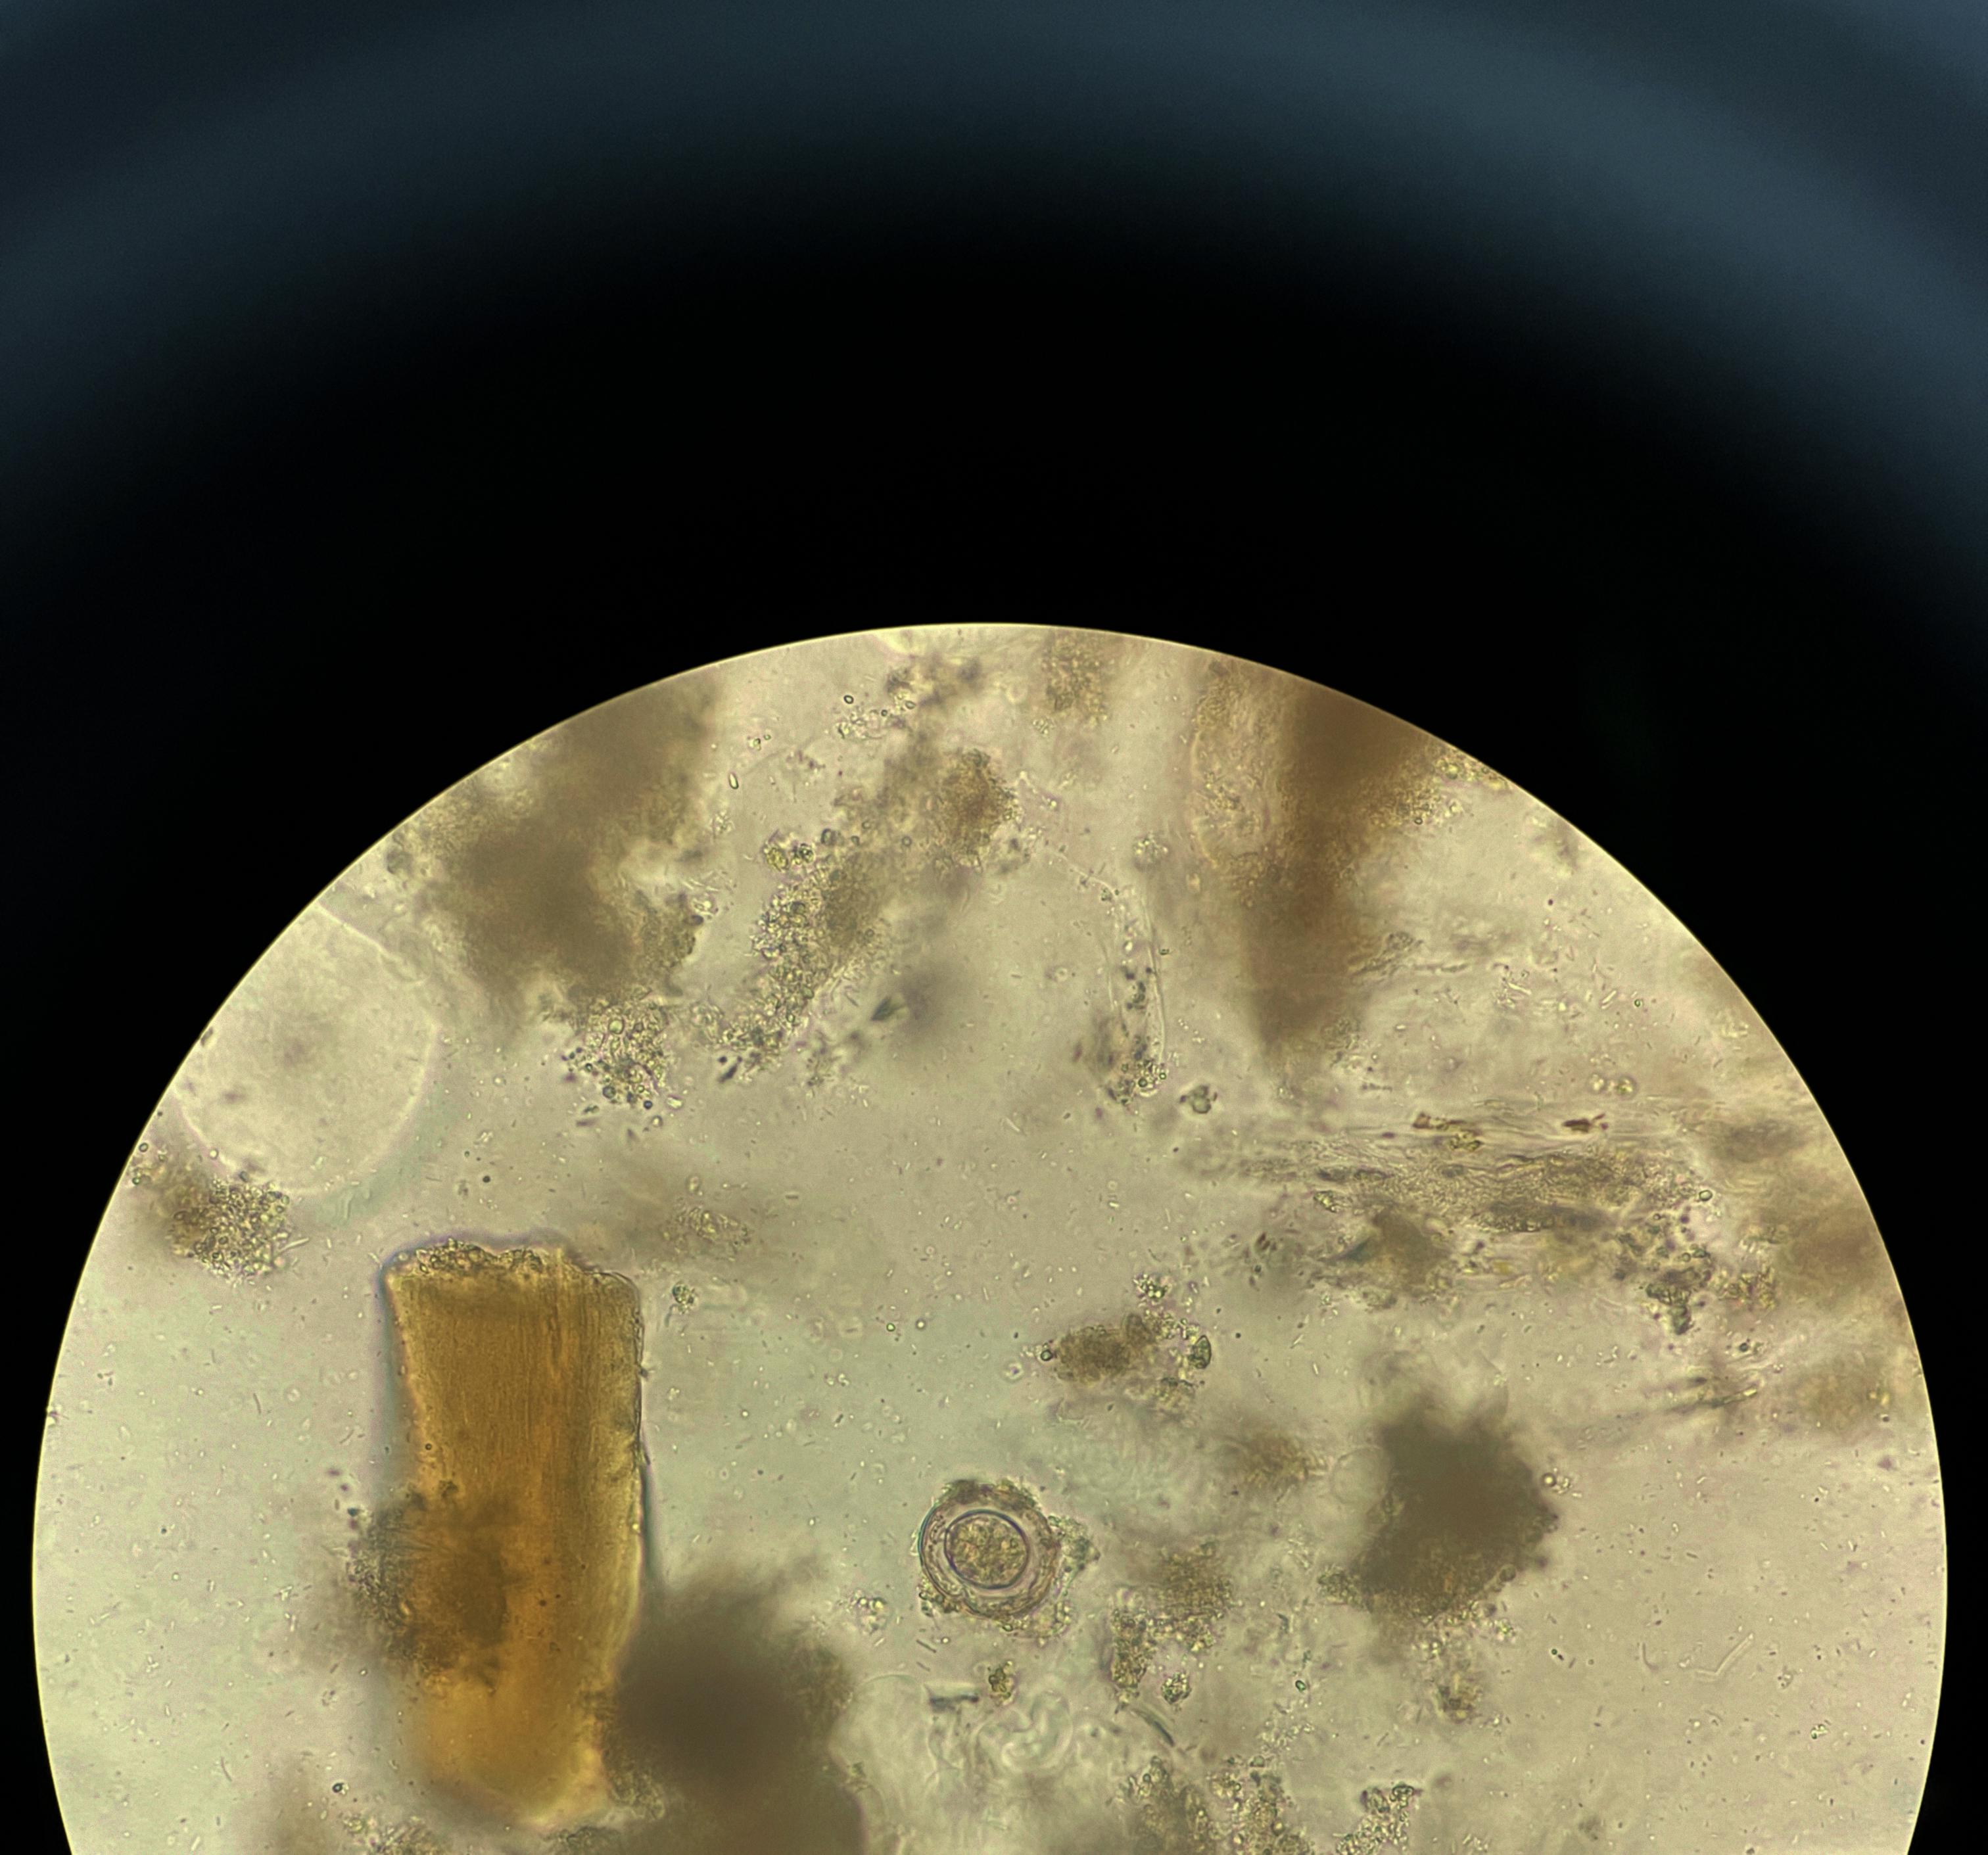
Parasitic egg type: Hymenolepis nana